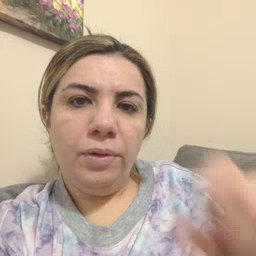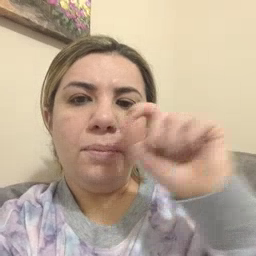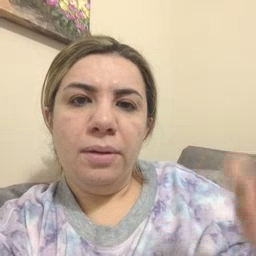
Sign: pencil